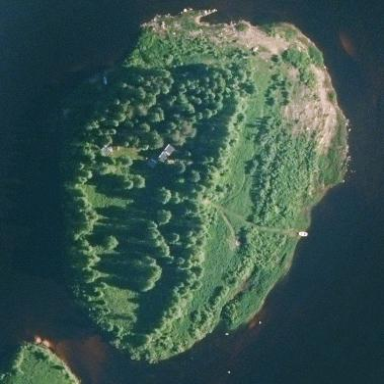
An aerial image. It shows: Islet.